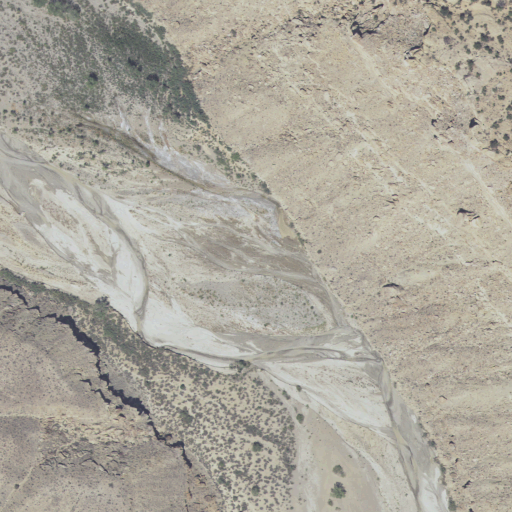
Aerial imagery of valley in Utah named Chynoweth Canyon containing only shrub